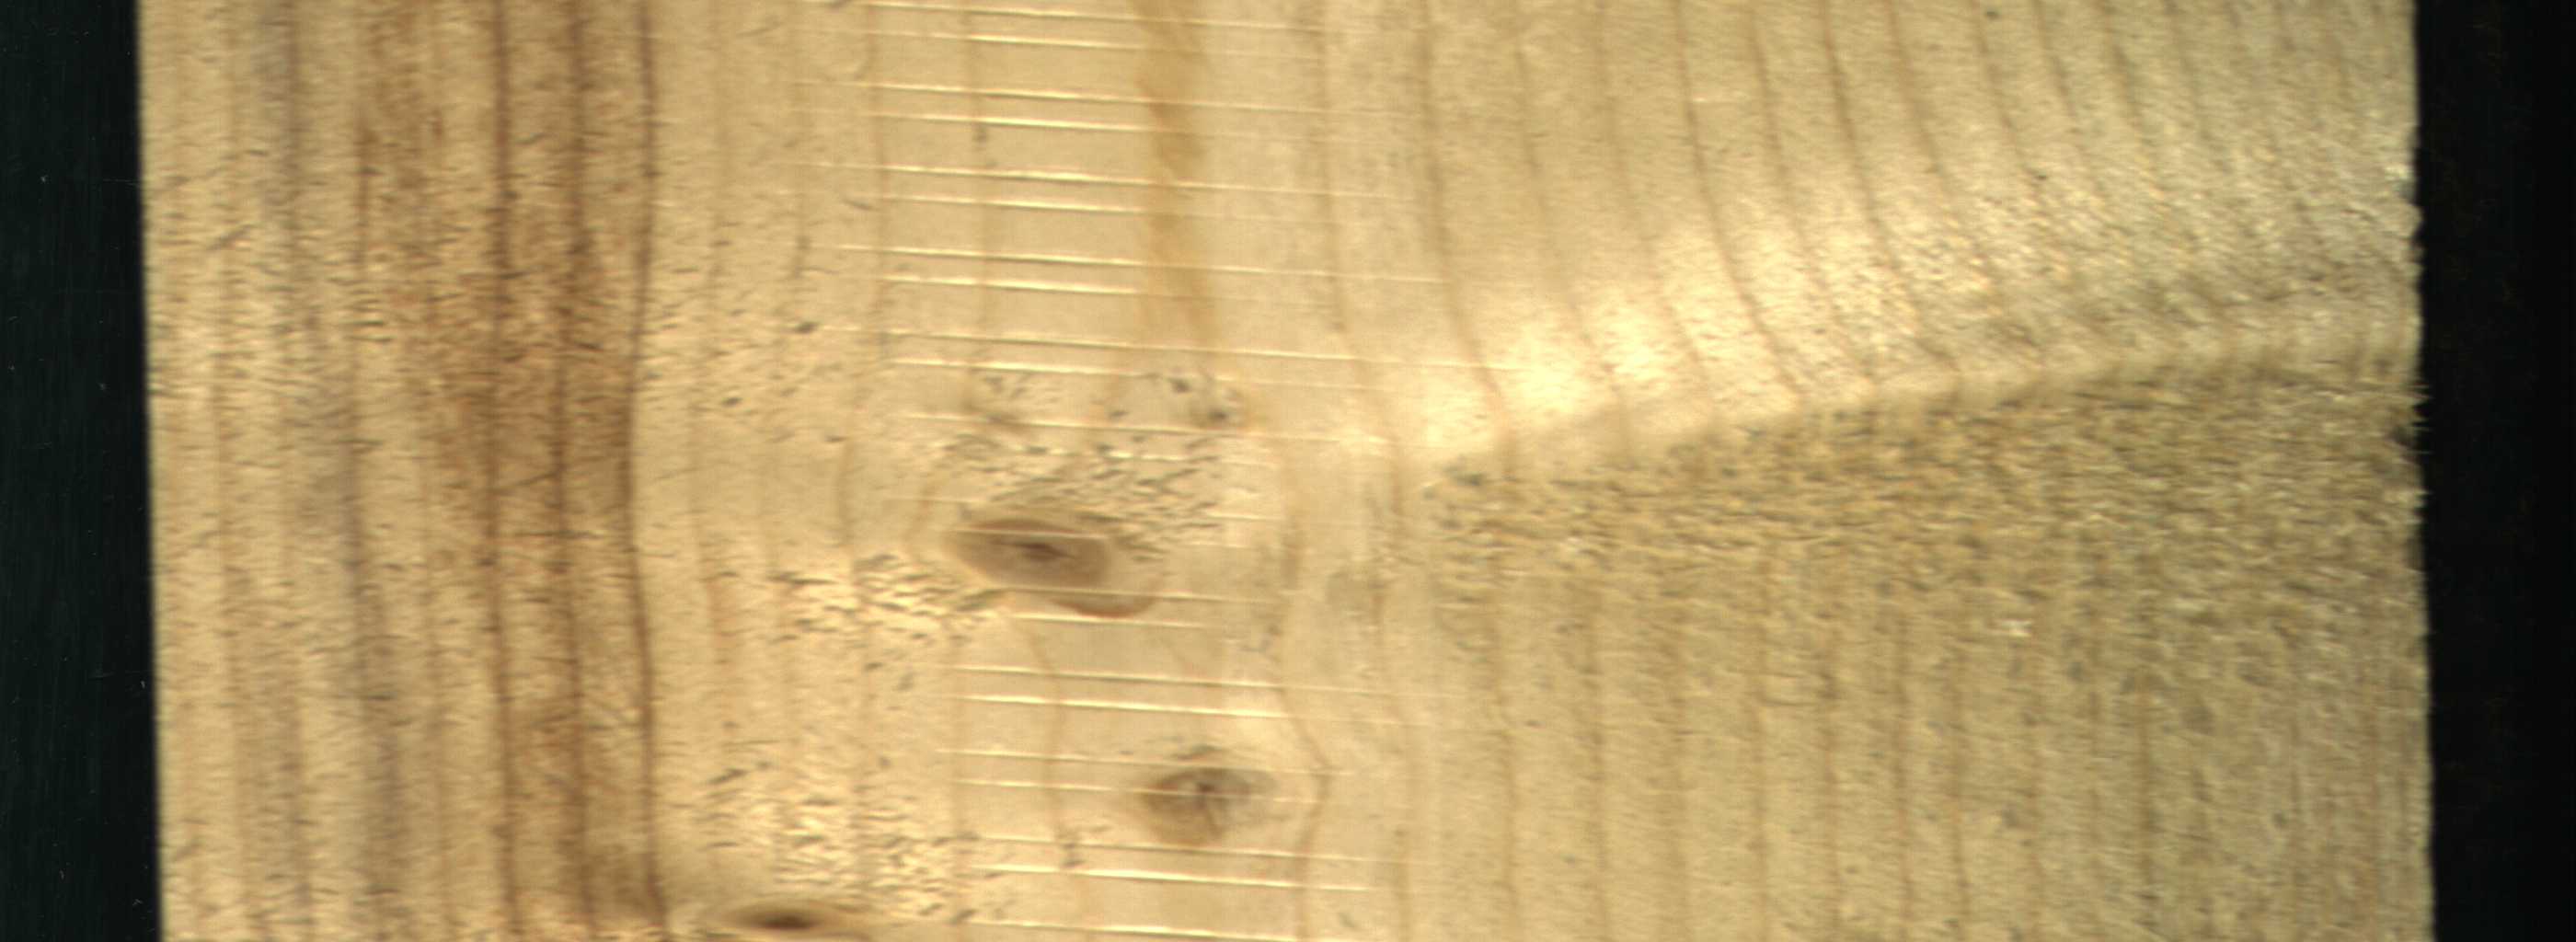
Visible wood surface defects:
Live_Knot
Live_Knot
Live_Knot